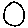
Label: circle